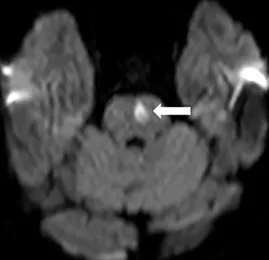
Axial DWI and T2-weighted MRI showing left hemipons infarction (arrows, A and B).
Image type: radiology (mri)